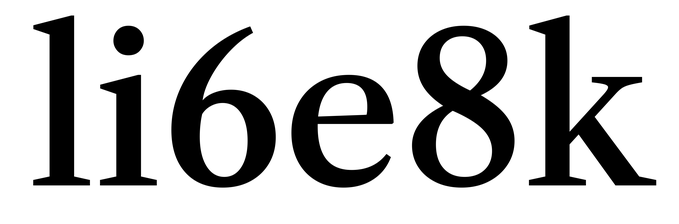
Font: LibreCaslonText_Medium